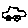
Label: car